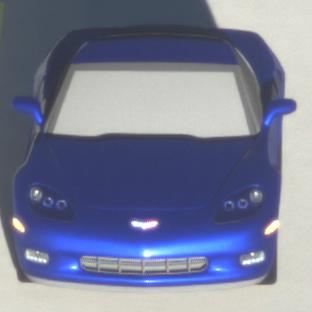
Make: Chevrolet
Model: Corvette Coupé
Detailed model: Corvette (C6) Coupé
Model produced from: 2005/02
Model produced until: 2008/03
Doors: 3
Color: blue
Road condition: dry road
Daytime: sunrise or sunset
Contrast: high contrast